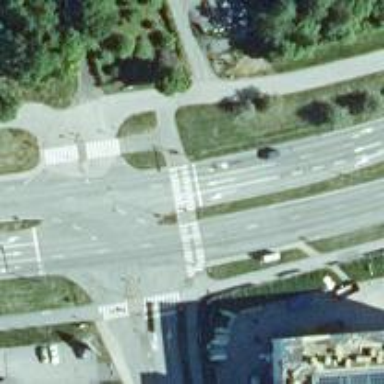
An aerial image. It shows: Asphalt cycleway with marked crossing that has island.